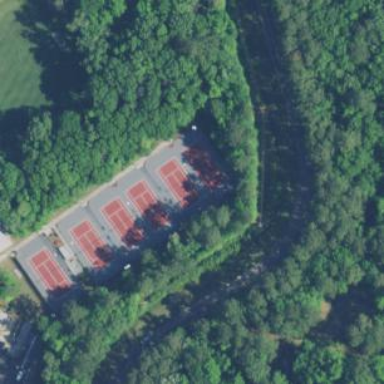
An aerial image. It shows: Tennis court on the leisure land pitch.